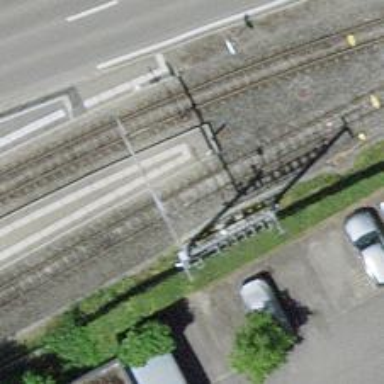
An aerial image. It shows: Narrow-gauge railway with single track. The railway is electrified with contact line.